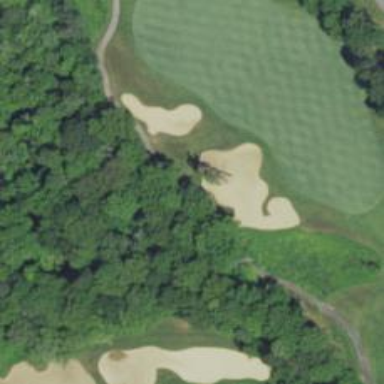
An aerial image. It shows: Service road used as golf cart path.